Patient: sex M, age 44
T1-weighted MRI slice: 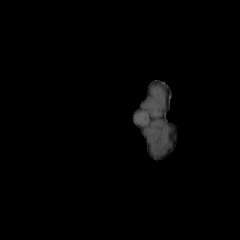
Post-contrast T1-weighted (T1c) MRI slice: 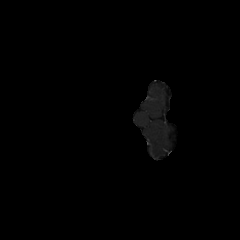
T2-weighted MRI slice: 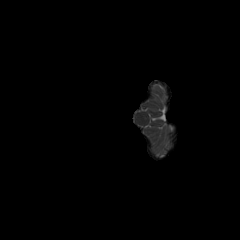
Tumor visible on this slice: no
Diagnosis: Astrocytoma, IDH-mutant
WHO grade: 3